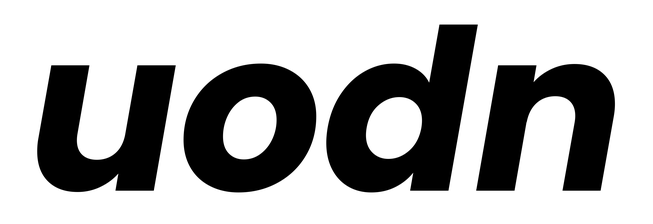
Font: Poppins-BoldItalic